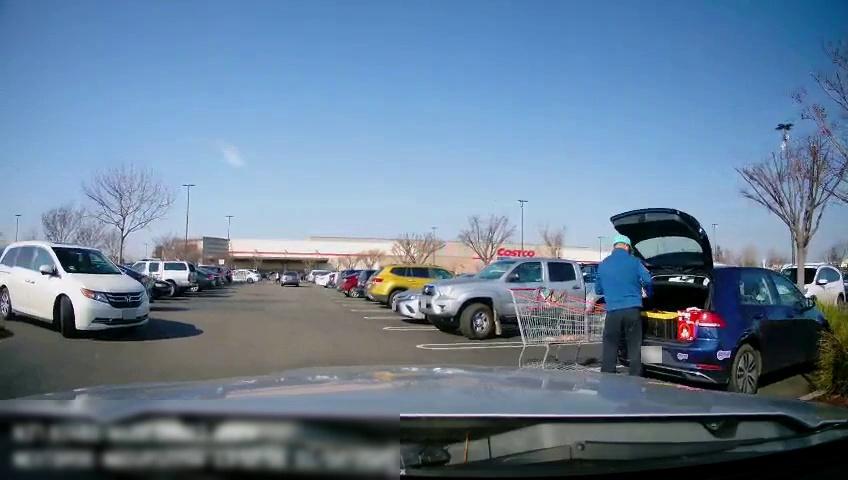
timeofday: Day
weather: Sunny
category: Drivable Space
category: Vehicles | Car
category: Vehicles | Car
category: Vehicles | SUV
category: Vehicles | Car
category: Vehicles | Truck
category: Vehicles | Car
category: Vehicles | SUV
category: Vehicles | SUV
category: Vehicles | Car
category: Vehicles | Car
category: Pedestrians
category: Vehicles | SUV
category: Vehicles | Van
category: Vehicles | SUV
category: Vehicles | Truck
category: Pedestrians
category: Vehicles | Car
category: Pedestrians